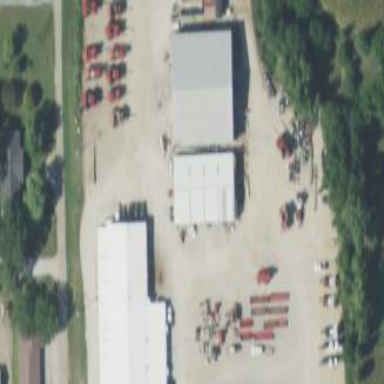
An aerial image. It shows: Shop specializing in farm machinery.